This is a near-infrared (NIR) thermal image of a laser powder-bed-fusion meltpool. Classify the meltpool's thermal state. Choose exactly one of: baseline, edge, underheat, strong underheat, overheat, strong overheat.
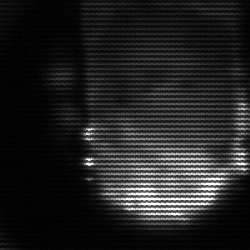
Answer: baseline